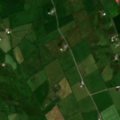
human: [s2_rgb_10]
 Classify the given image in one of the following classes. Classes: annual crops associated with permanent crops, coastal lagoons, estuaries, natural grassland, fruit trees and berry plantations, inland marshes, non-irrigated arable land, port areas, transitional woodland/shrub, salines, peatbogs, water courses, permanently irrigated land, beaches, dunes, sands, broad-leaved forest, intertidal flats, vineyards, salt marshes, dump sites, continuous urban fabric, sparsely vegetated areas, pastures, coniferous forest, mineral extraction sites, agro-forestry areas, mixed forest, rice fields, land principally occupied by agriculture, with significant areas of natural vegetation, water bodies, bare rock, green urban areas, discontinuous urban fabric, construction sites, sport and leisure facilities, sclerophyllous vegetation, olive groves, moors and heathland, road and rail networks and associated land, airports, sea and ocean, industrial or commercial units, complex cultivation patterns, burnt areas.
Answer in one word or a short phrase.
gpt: pastures, coniferous forest, transitional woodland/shrub